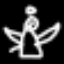
Label: angel